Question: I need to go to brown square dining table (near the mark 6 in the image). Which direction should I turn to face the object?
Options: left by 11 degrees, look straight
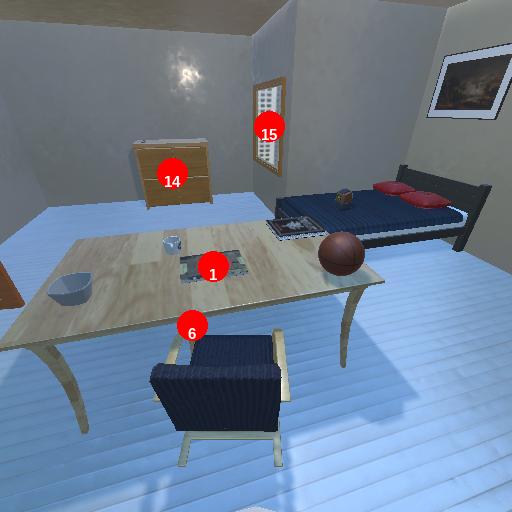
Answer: left by 11 degrees